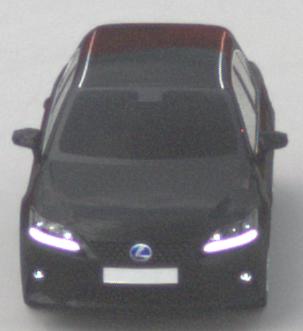
Make: Lexus
Model: CT 200h
Detailed model: CT (A10)
Model produced from: 2014/03
Model produced until: 2017/10
Doors: 5
Color: black
Road condition: dry road
Daytime: morning or afternoon
Contrast: low contrast